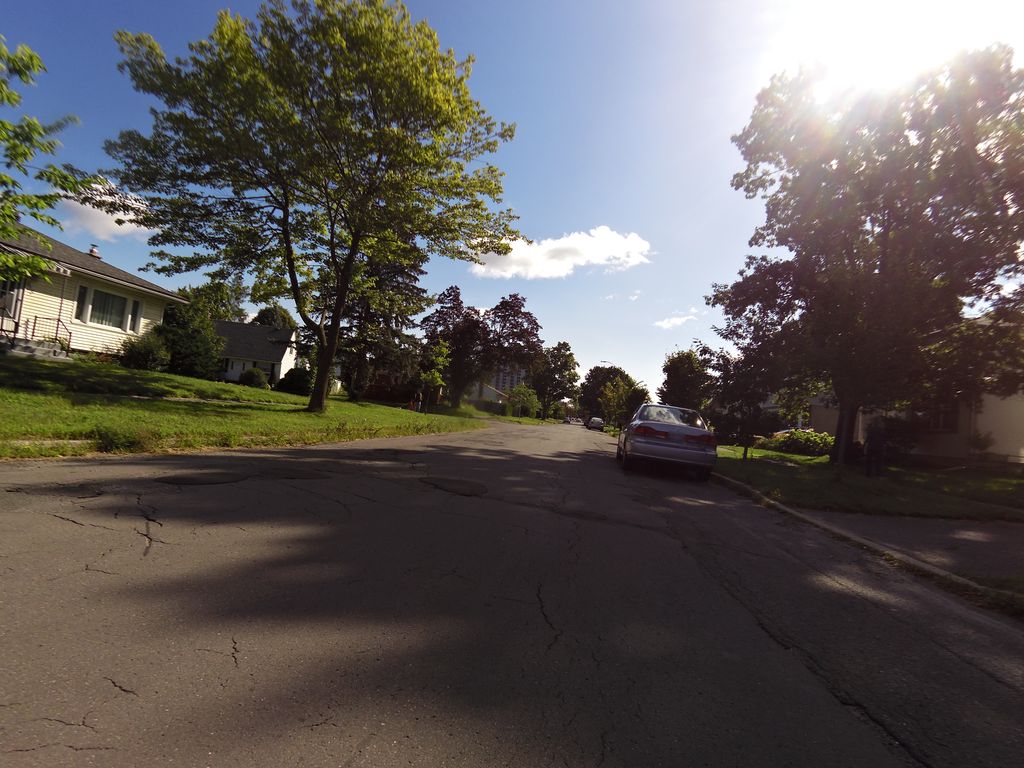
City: ottawa-gatineau